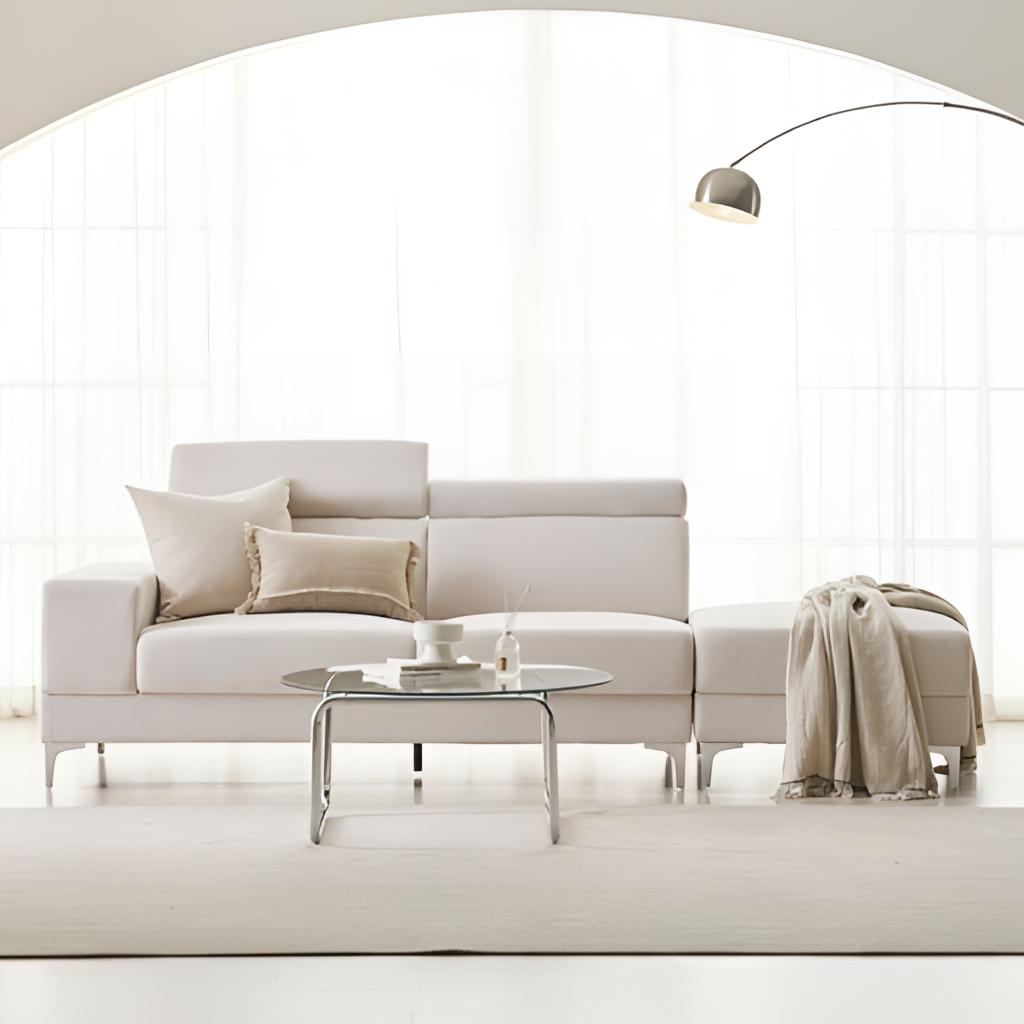
cream leather sectional sofa, living room, modern, carpet flooring, with solid pattern, fabric wallpaper, with solid pattern